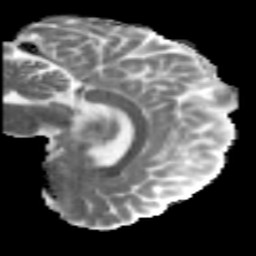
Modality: MD
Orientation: sagittal
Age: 46
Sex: male
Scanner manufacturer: siemens
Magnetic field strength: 3 T
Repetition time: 5 s
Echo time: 0.108 s